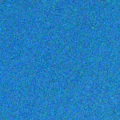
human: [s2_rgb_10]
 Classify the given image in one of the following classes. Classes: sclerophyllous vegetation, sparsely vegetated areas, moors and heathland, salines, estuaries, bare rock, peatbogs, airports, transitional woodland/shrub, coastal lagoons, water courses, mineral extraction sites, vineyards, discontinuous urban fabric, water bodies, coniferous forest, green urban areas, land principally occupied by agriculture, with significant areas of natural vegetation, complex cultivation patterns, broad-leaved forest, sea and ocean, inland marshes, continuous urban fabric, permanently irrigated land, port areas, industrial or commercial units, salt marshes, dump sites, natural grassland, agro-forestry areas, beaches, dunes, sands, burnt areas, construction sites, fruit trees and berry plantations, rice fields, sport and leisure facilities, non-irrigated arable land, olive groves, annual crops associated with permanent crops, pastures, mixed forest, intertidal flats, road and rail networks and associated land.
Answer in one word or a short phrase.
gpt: sea and ocean